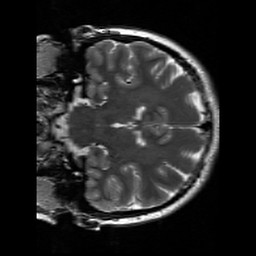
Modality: T2w
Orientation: coronal
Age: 27
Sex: female
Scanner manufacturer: siemens
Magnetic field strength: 3 T
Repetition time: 7 s
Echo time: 0.09 s